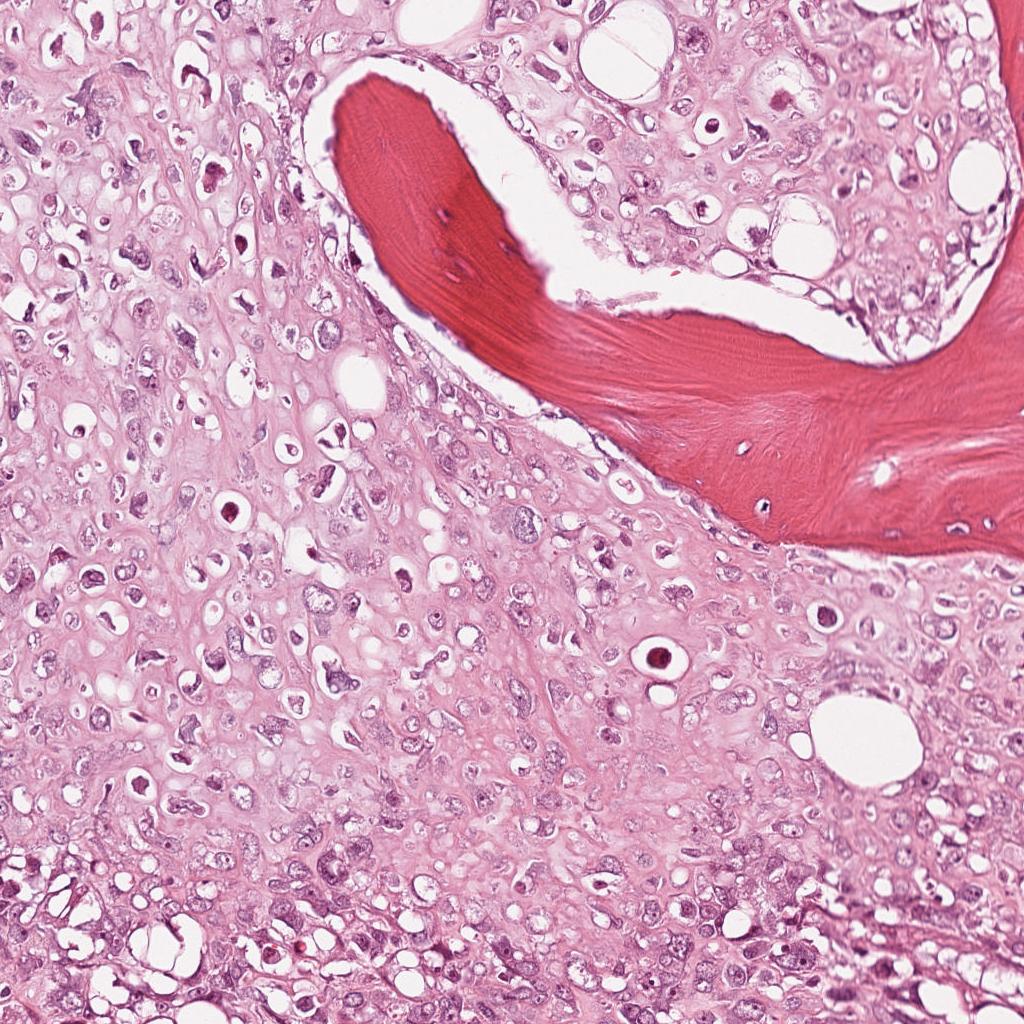
Label: Viable